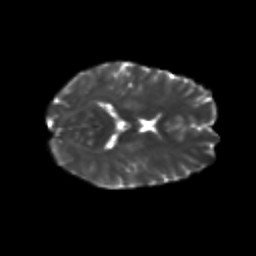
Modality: T2w
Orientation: axial
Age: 27
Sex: female
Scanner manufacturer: siemens
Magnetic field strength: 3 T
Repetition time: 3.5 s
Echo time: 0.125 s